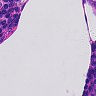
Metastatic tissue present: no